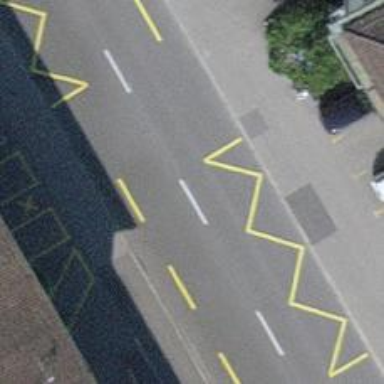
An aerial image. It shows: Bus stop with designated stop position for public transport.